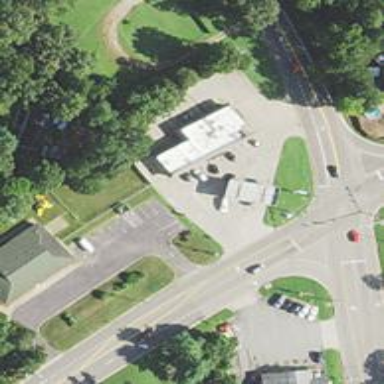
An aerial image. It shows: Convenience shop.